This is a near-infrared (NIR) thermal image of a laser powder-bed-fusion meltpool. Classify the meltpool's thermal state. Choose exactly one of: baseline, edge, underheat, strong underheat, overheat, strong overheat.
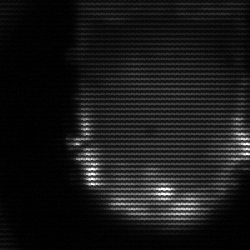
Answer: baseline